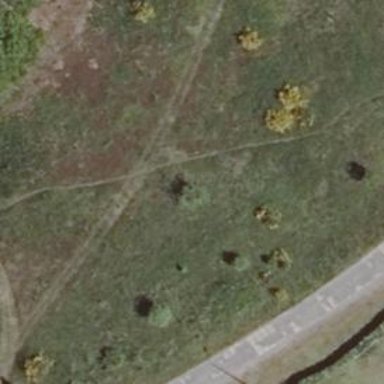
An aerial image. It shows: Path covered in grass.